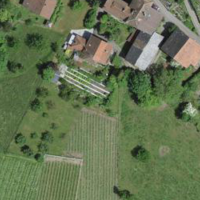
EUNIS habitat code: 40
Species observed at this site:
Primula veris